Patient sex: M
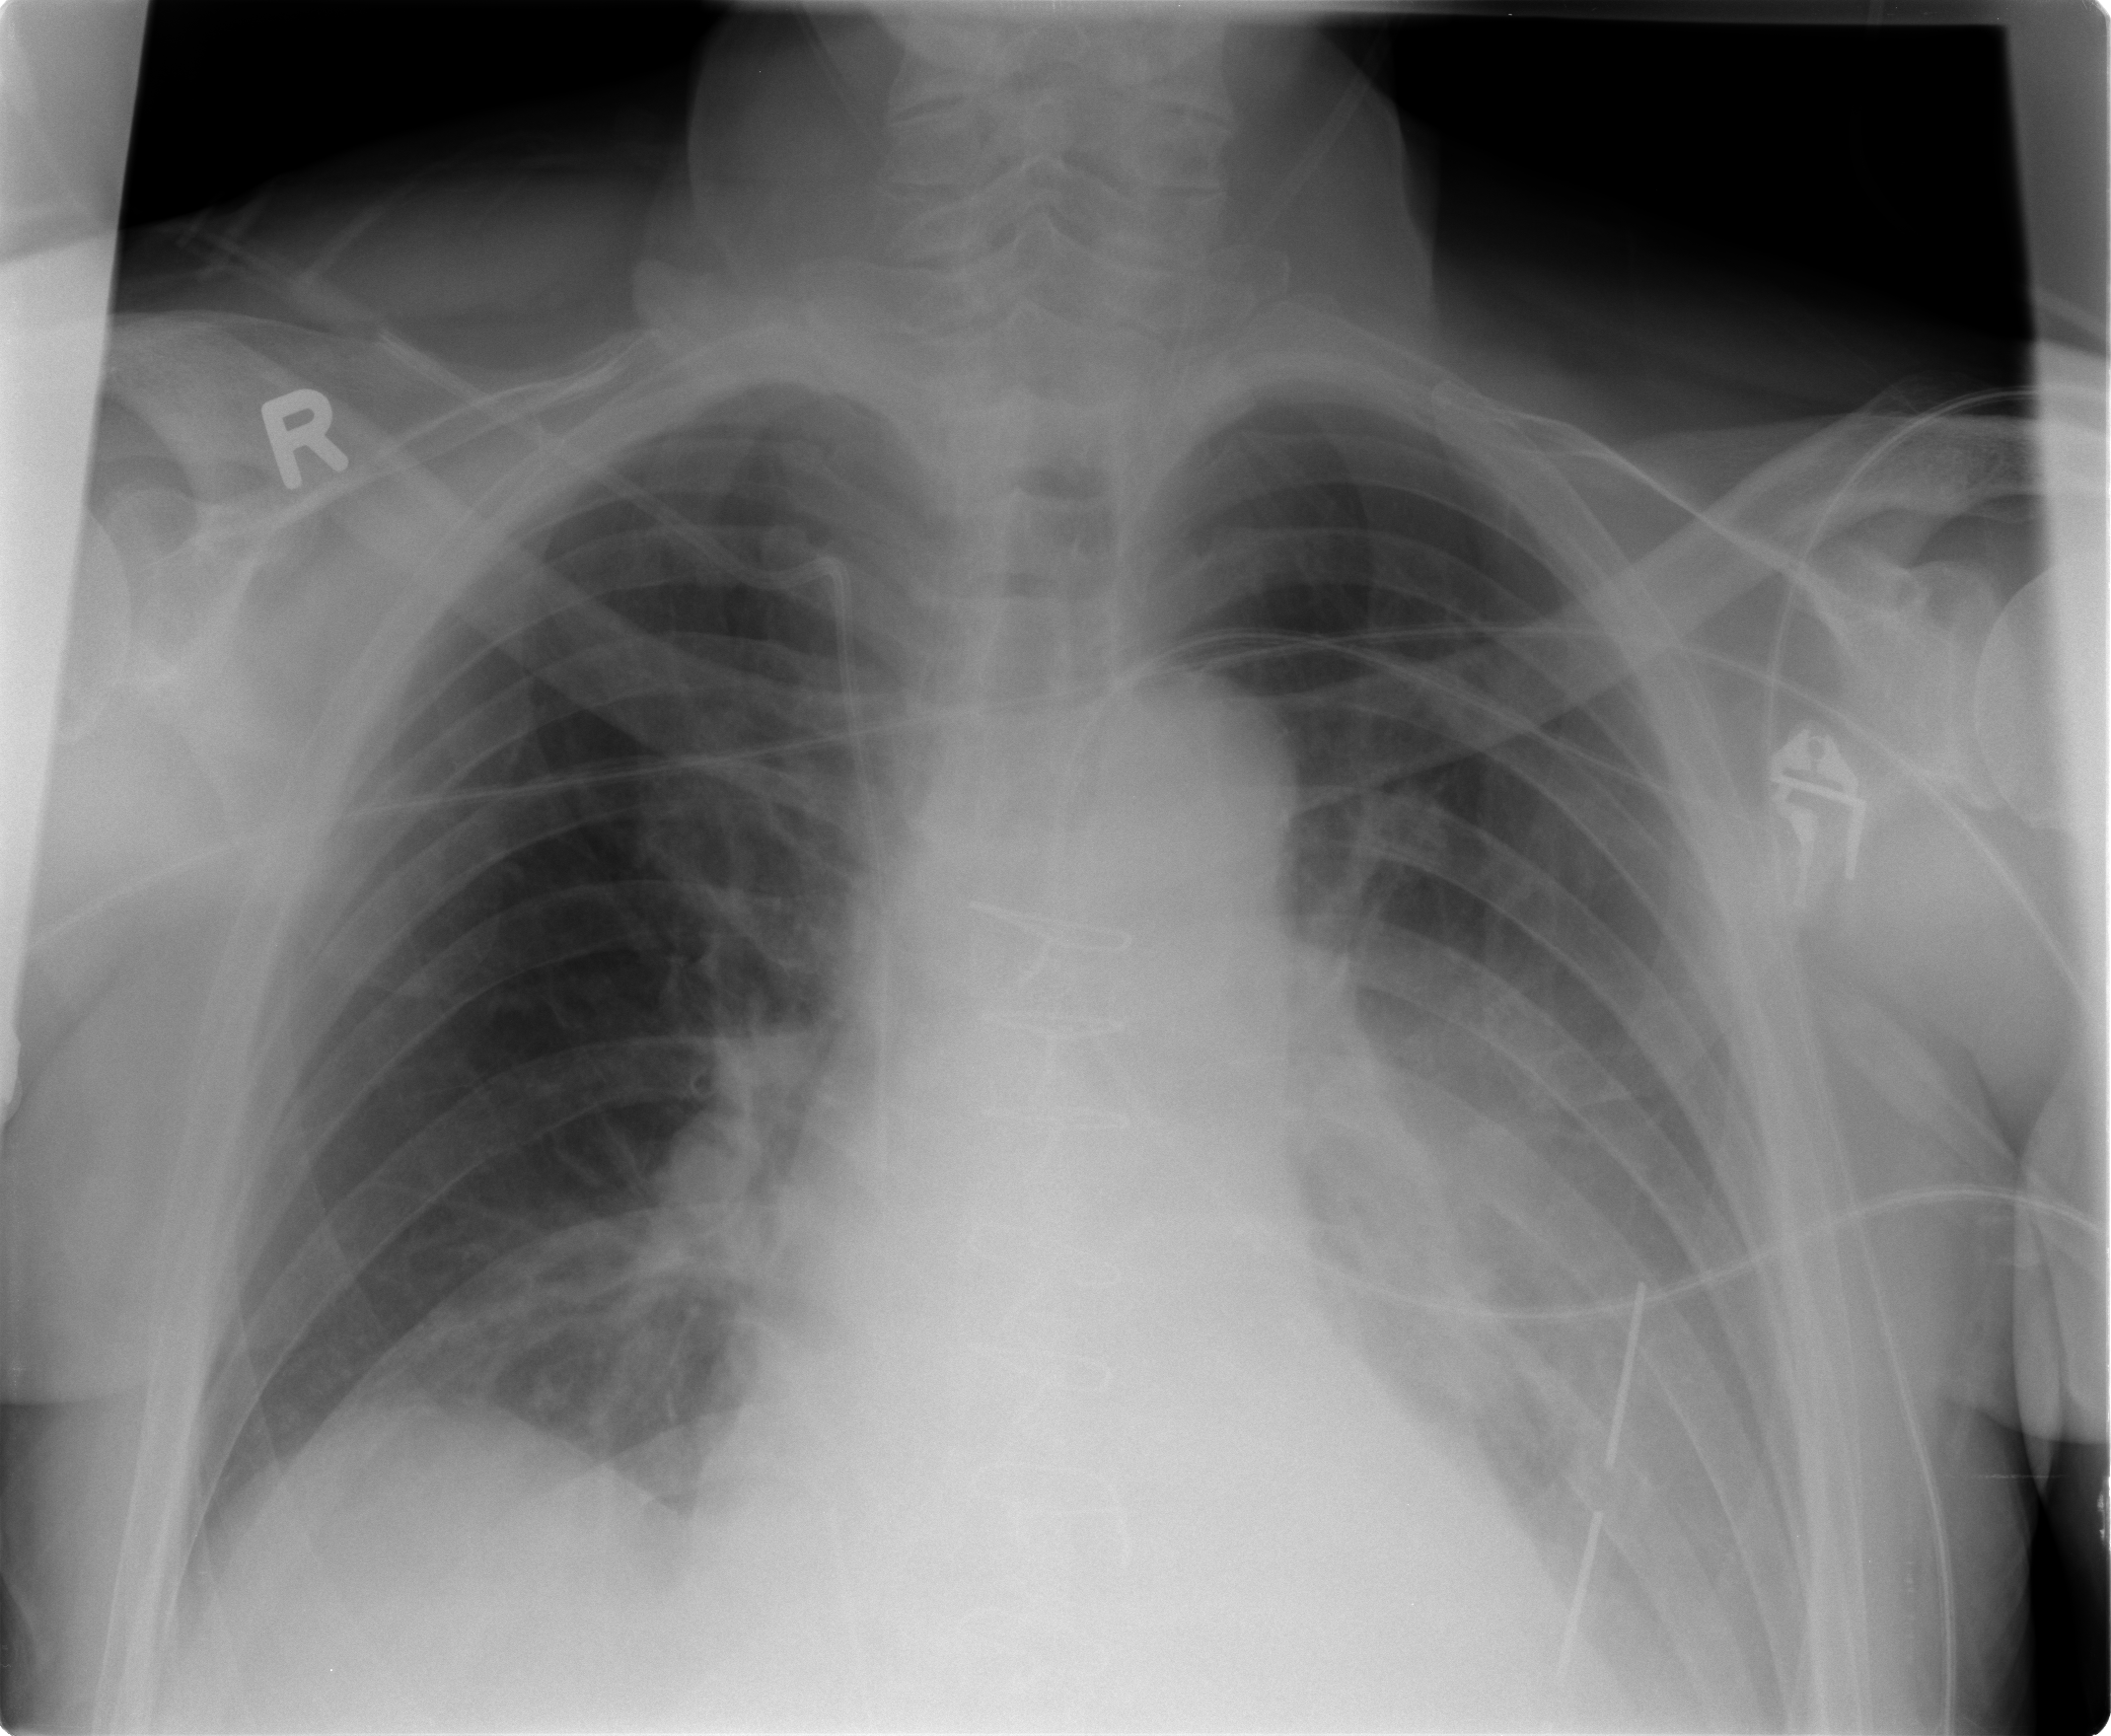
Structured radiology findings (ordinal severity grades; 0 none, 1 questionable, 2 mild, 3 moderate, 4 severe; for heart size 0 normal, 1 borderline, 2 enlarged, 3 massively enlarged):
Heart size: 2
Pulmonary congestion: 0
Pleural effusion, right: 0
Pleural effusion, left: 2
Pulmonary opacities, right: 0
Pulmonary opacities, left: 0
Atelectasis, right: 0
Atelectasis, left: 2